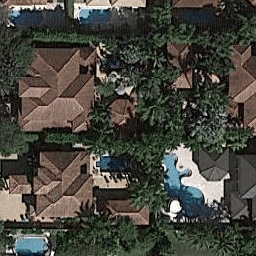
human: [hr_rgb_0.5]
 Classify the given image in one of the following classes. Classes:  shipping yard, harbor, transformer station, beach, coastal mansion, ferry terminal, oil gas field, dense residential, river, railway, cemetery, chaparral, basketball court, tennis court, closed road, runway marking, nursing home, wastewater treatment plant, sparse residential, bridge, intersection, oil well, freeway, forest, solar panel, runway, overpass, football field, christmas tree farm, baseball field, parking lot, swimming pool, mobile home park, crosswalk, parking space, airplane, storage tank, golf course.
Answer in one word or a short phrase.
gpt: coastal mansion